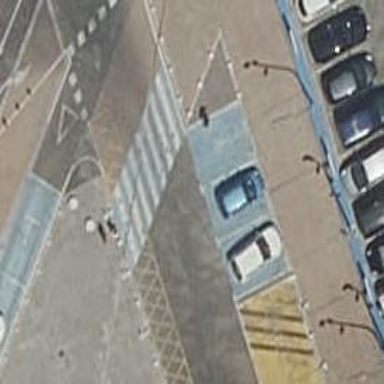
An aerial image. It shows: Paved sidewalk along the footway.